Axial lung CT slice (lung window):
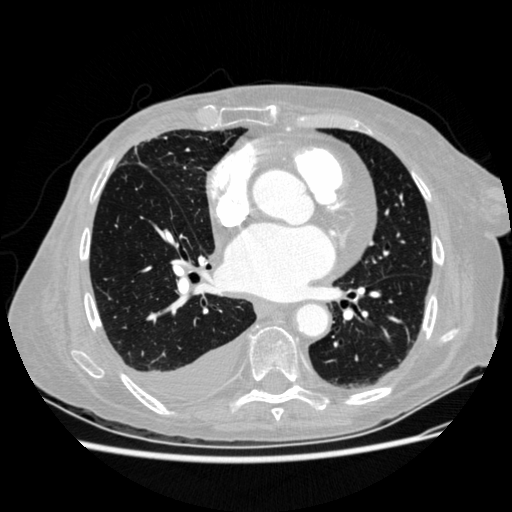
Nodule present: no